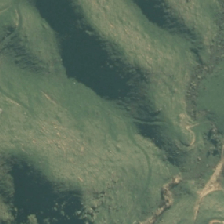
Land cover: high_producing_grassland